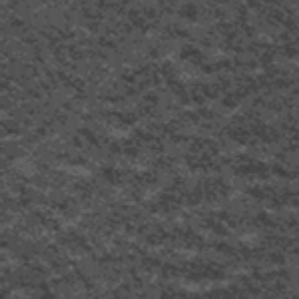
Label: frost